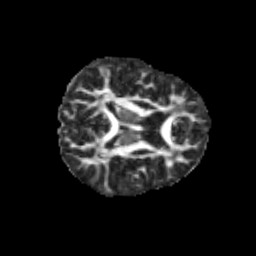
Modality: FA
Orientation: axial
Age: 13
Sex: female
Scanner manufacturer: siemens
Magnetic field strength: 3 T
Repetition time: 3.8 s
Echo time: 0.07 s